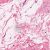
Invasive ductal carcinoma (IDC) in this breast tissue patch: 0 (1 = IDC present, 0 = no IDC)